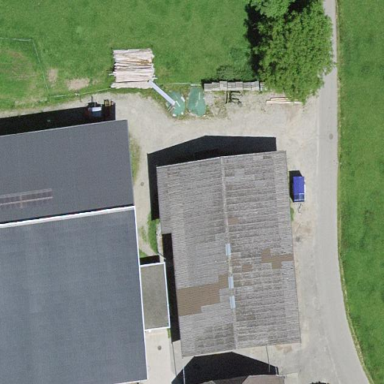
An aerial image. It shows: Rural barn.